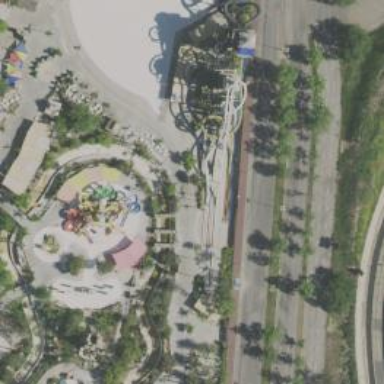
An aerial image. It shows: Water slide attraction.